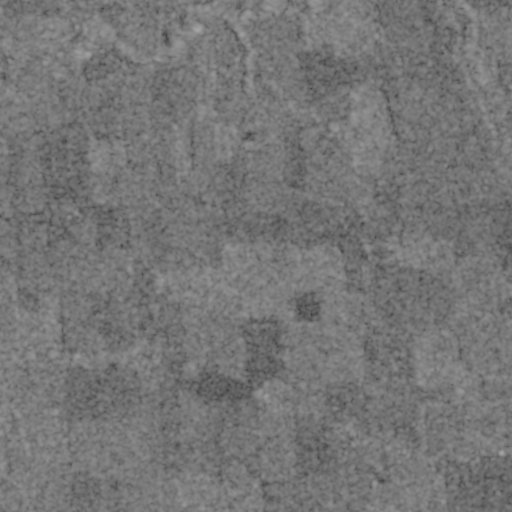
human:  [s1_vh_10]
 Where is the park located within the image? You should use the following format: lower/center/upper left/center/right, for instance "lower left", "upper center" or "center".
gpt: The park is located in the lower right of the image.
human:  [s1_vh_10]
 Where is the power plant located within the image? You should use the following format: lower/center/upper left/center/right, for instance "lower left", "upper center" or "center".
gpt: There is no power plant in the image.

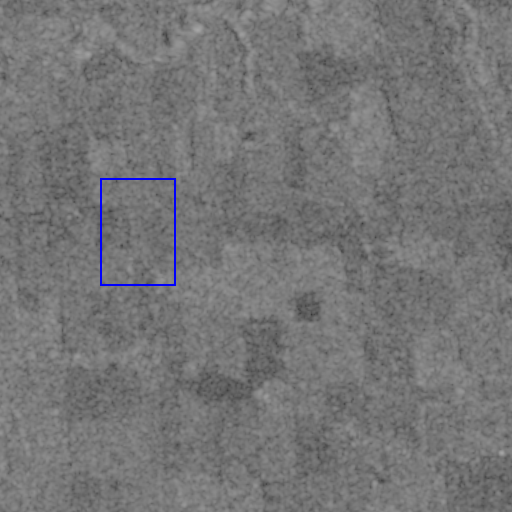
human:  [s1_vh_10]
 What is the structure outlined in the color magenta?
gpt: There is no magenta outline.
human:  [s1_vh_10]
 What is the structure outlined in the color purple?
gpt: There is no structure outlined in purple.